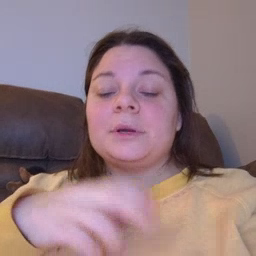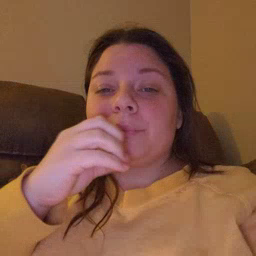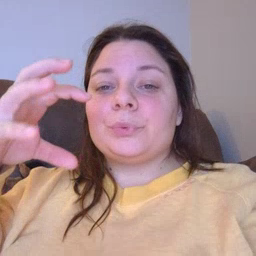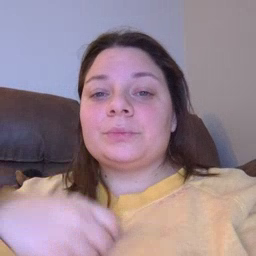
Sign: balloon